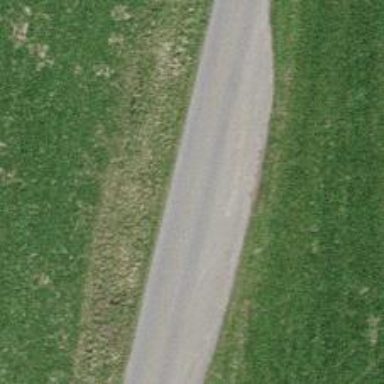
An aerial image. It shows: Passing place on the road.